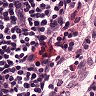
Metastatic tissue present: no